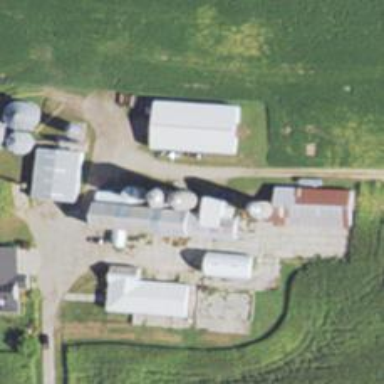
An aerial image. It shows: Silo.